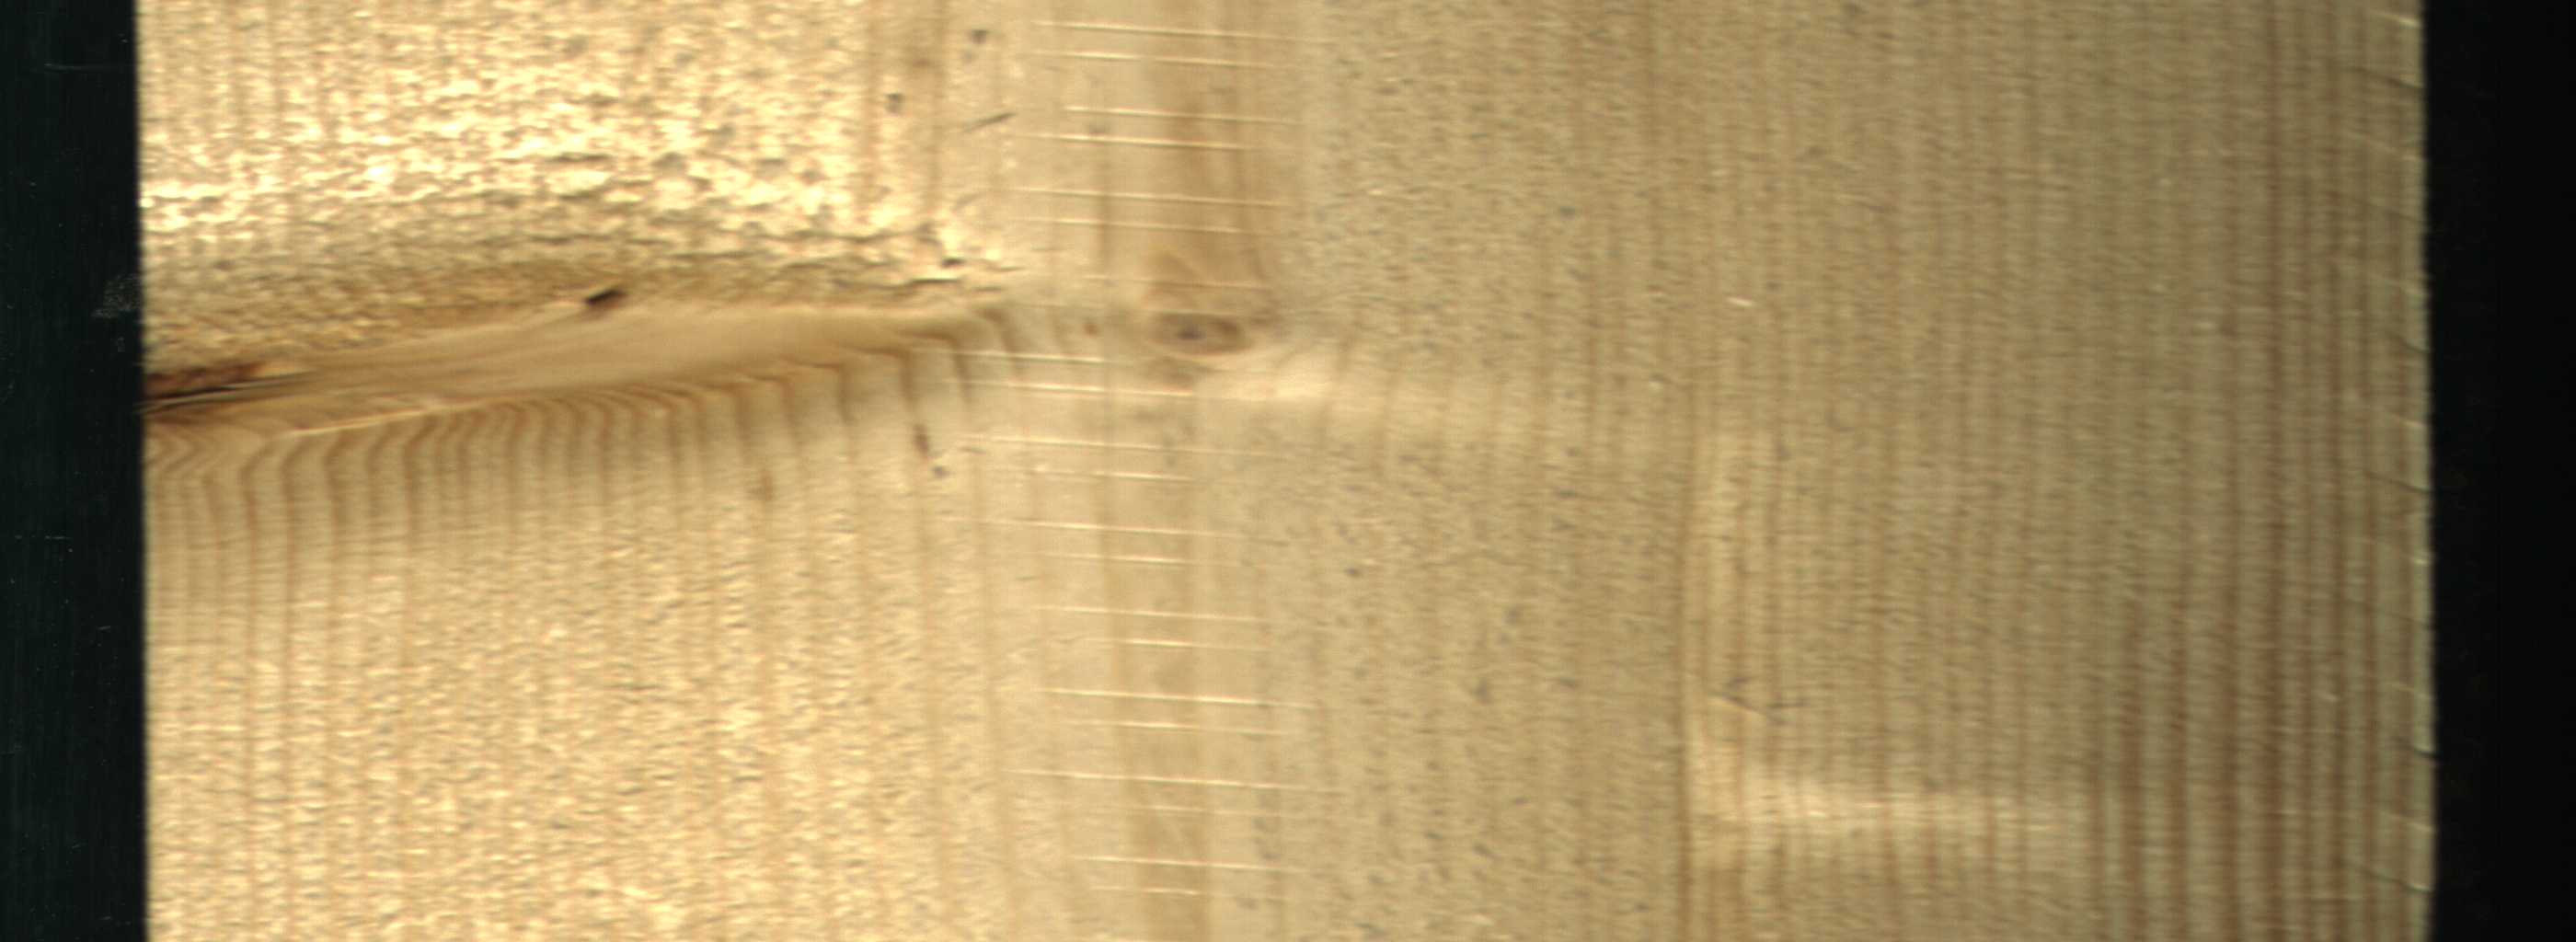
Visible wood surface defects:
Dead_Knot
Live_Knot